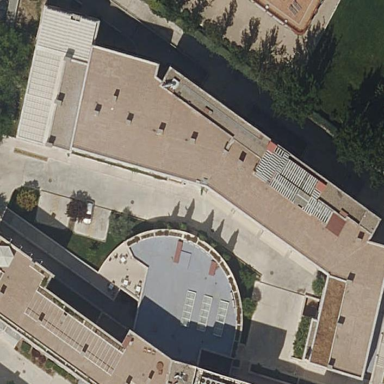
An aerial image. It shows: Building.